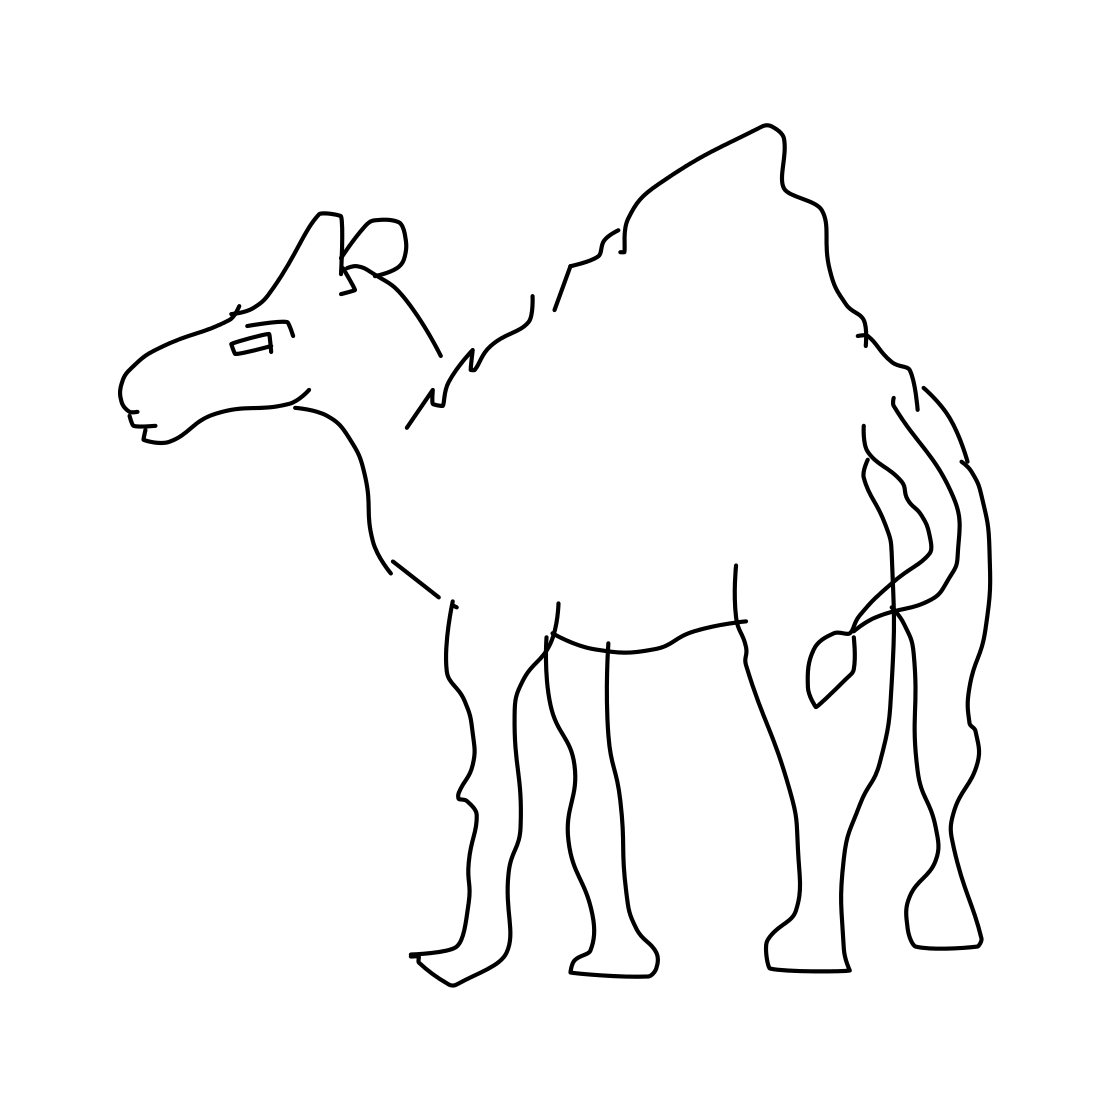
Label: camel